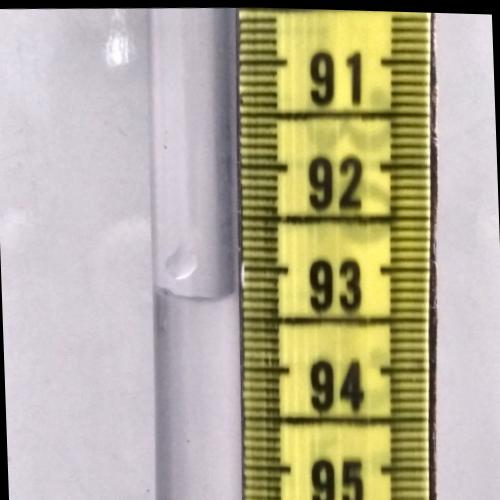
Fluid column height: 93.3 cm